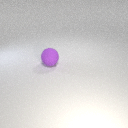
large purple rubber sphere